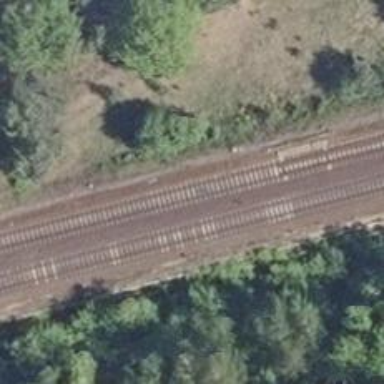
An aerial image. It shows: Railway with electrified contact lines.